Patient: sex F, age 89
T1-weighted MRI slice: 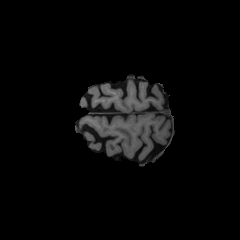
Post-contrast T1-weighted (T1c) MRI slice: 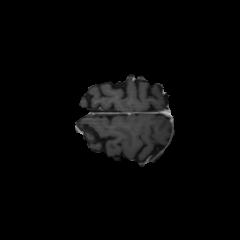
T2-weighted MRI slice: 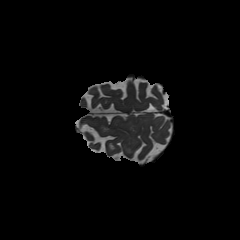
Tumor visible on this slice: no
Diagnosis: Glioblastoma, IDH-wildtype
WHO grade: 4